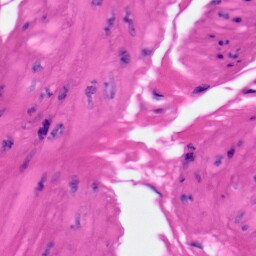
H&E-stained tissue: Skin